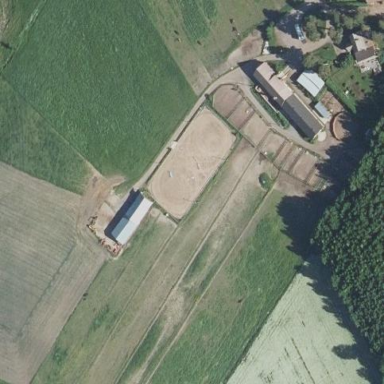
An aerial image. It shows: Equestrian pitch for leisure land use.